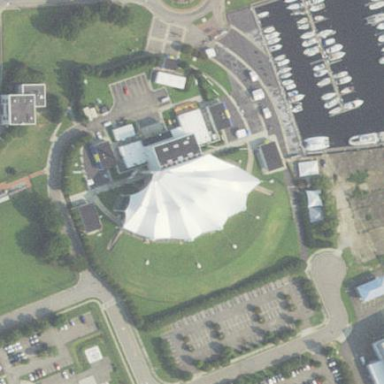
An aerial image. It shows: Arts centre.